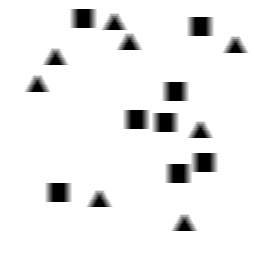
Squares: 8
Triangles: 8
Stars: 0
Total shapes: 16